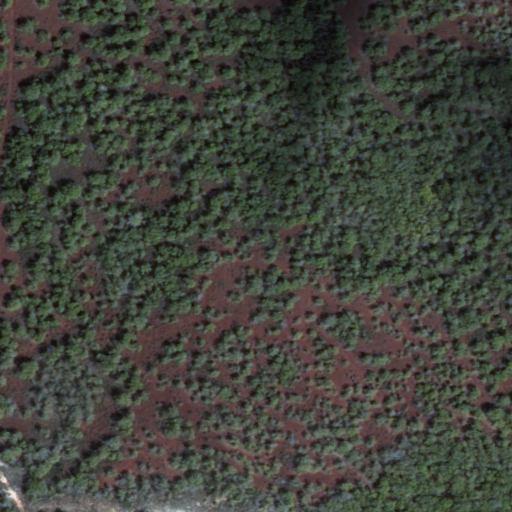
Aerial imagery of mountain in Hawaii named Mau‘uloa containing only unknown